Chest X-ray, PA view. Patient: 48 years old, sex M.
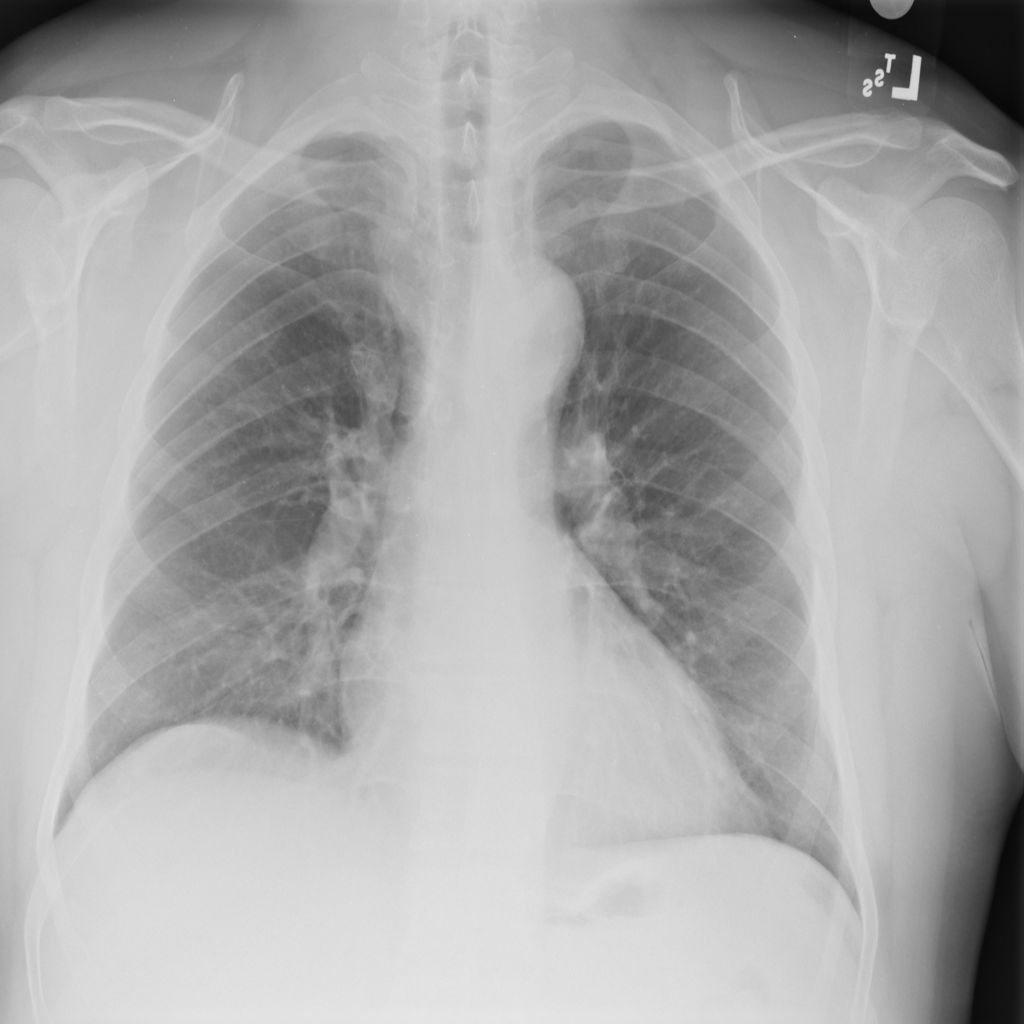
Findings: No Finding